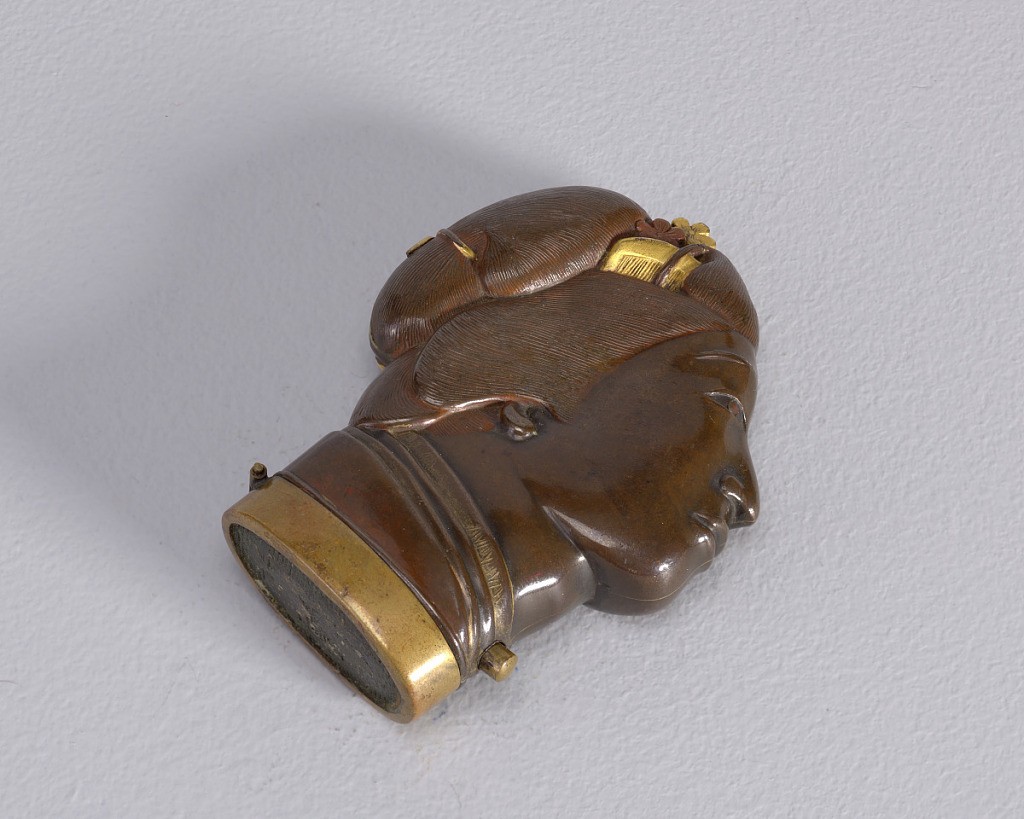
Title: Geisha's Head in Profile
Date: late 19th century
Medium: Patinated brass, gilding
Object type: Matchsafe
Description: In the form of a geisha's head in profile, with finely rendered ceremonial hairdo that wraps from front to back, featuring an assortment of hair ornaments on top such as two gilded combs, two gilded and one ungilded flower, gilded string bow at back, gilded hair pin near bottom front. Release button on front of neck opens up brass rimmed bottom lid. Striker on underside of lid.